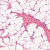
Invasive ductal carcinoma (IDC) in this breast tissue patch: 0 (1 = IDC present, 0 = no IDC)